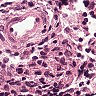
Metastatic tissue present: no